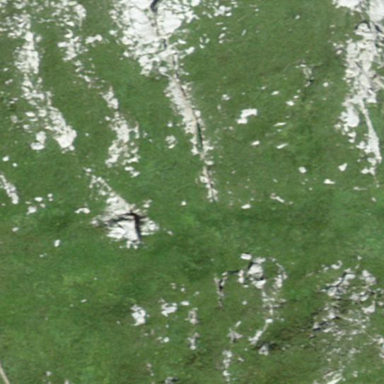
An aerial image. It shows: Vast expanse of grassland.